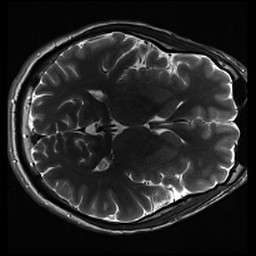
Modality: inplaneT2
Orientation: axial